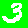
Digit: 3